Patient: sex M, age 65
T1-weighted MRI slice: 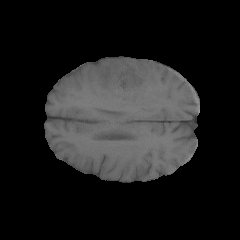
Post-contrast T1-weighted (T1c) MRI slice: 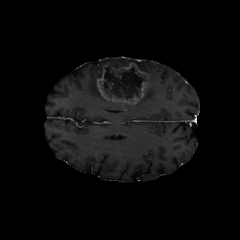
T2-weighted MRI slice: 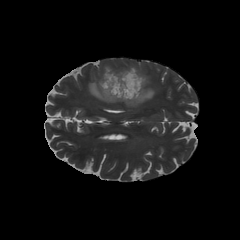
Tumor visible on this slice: yes
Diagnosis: Glioblastoma, IDH-wildtype
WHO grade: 4